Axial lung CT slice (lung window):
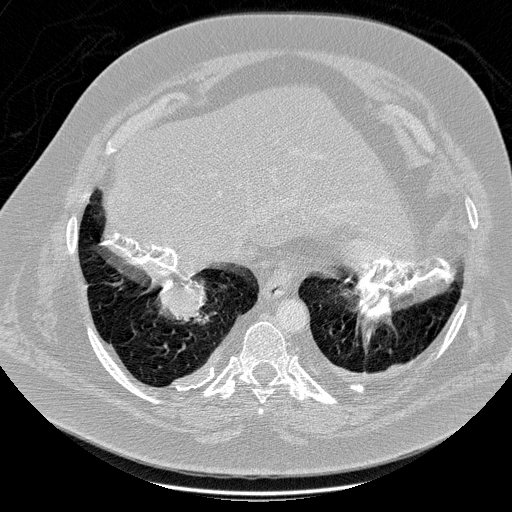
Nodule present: yes
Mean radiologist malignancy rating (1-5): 5